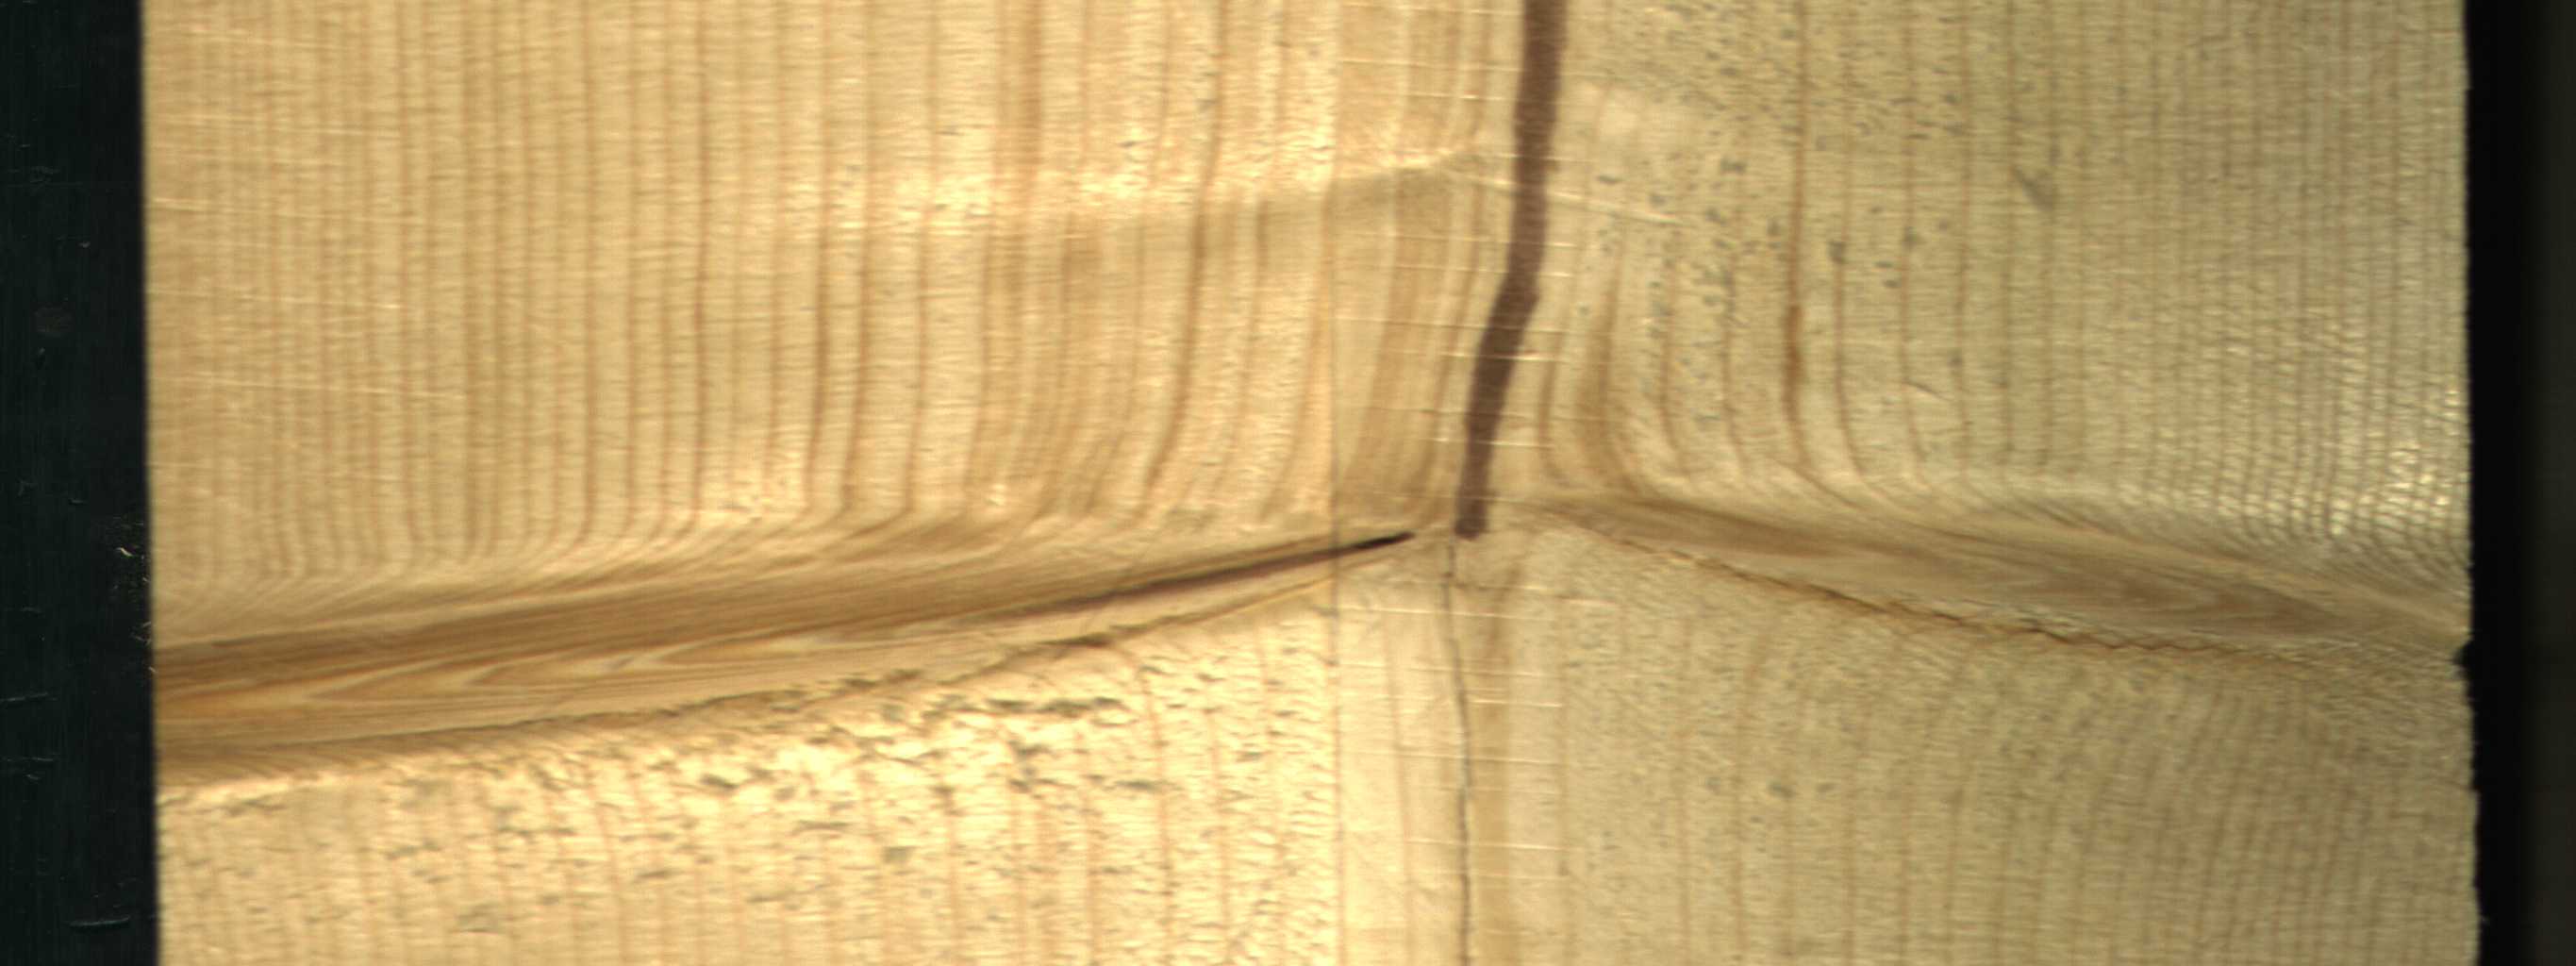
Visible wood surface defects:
Marrow
Crack
Live_Knot
Live_Knot